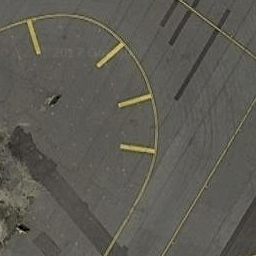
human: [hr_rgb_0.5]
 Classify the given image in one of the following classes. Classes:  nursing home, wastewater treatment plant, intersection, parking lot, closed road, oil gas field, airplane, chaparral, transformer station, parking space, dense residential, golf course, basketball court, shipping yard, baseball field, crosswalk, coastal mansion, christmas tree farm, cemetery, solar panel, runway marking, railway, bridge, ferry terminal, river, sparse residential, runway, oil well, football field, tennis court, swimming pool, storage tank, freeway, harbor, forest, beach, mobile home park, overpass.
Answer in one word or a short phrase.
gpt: runway marking